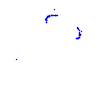
Particle: proton